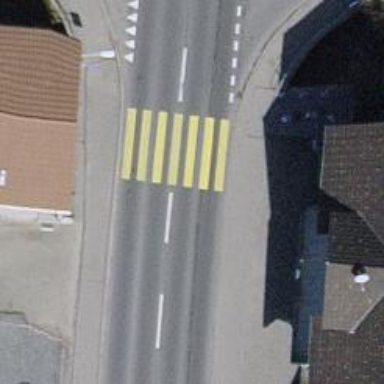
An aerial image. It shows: Pedestrian crossing with zebra markings on footway.